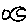
Label: moon